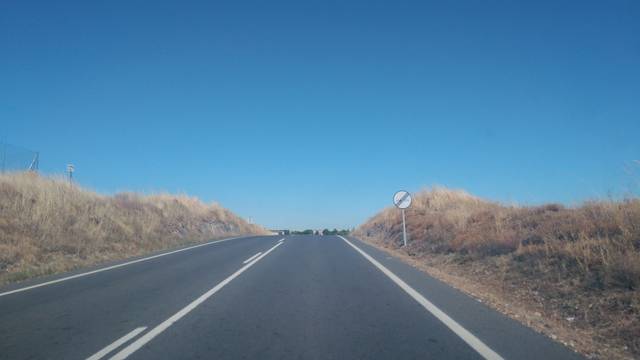
Region: Spain
Coordinates: 40.971, -5.782